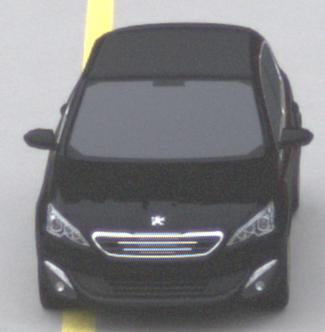
Make: Peugeot
Model: 308 VTi 82
Detailed model: 308 (II)
Model produced from: 2013/09
Model produced until: 2014/11
Doors: 5
Color: black
Road condition: dry road
Daytime: midday
Contrast: low contrast